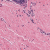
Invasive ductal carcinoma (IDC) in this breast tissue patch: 0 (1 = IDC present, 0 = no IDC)